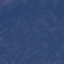
Land use / land cover: HerbaceousVegetation